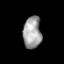
Tissue: prostate
Cell type: T cells
Senescence score: 0.7904
Nuclear area (px): 567
Mean DAPI intensity: 162.141